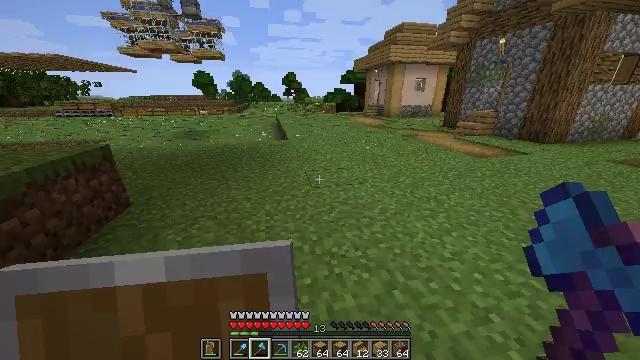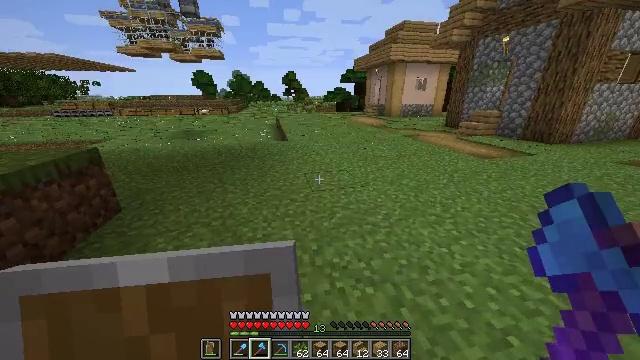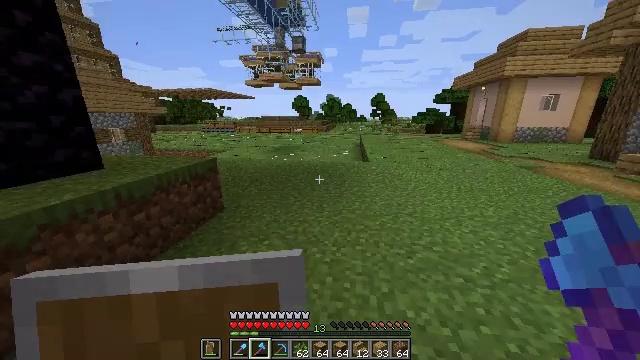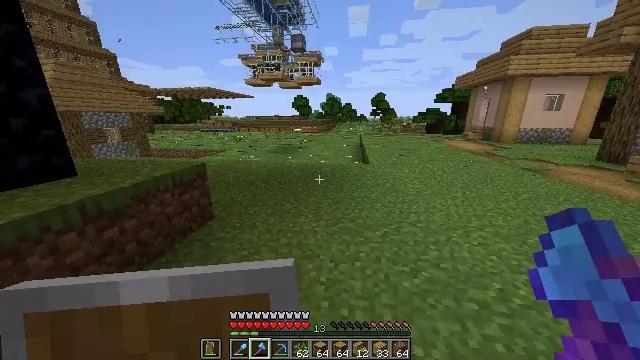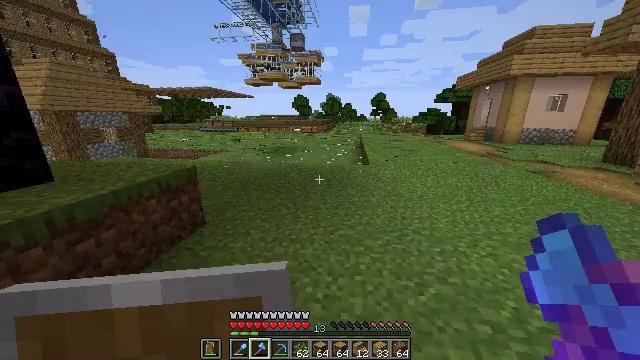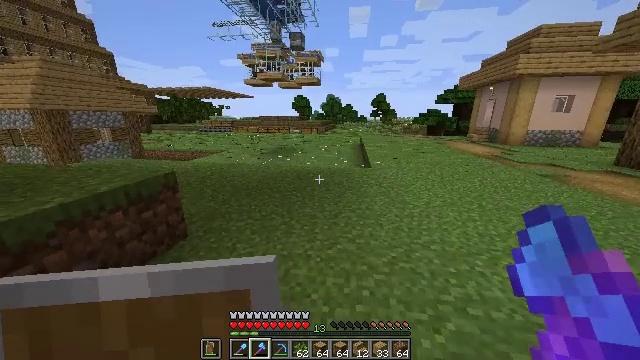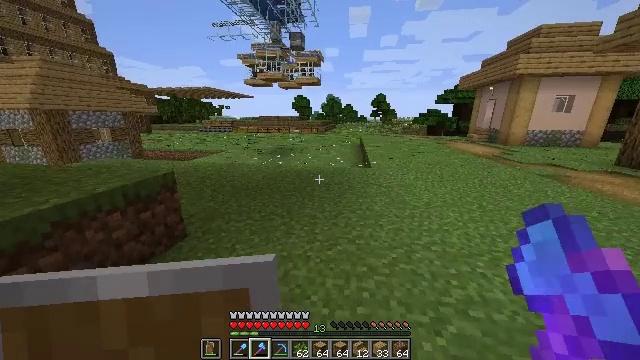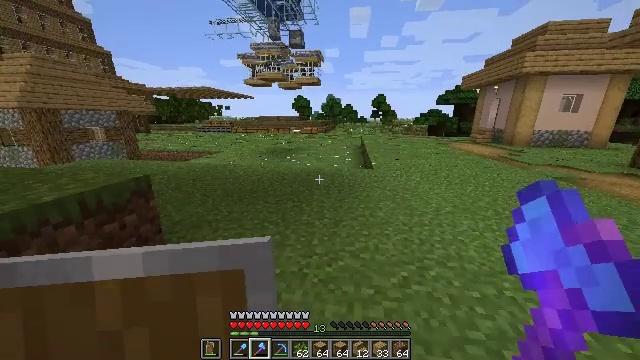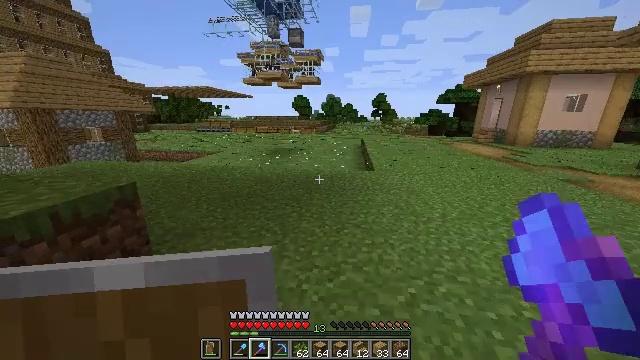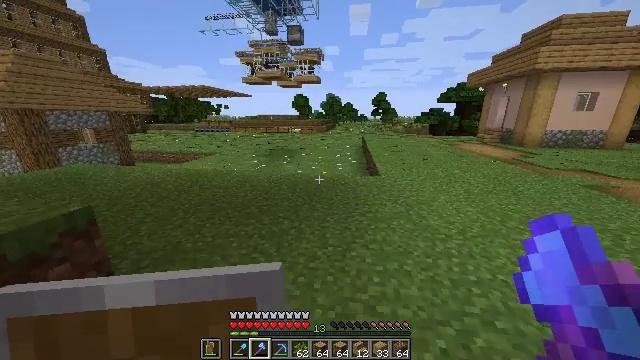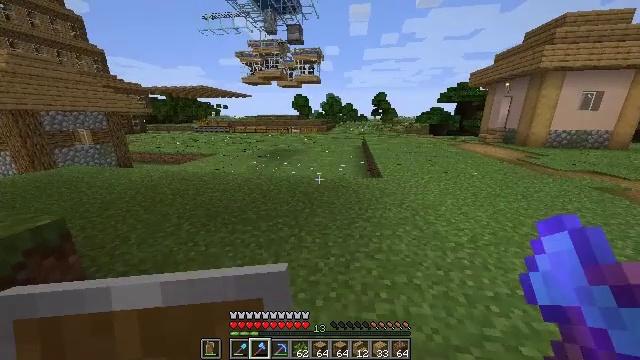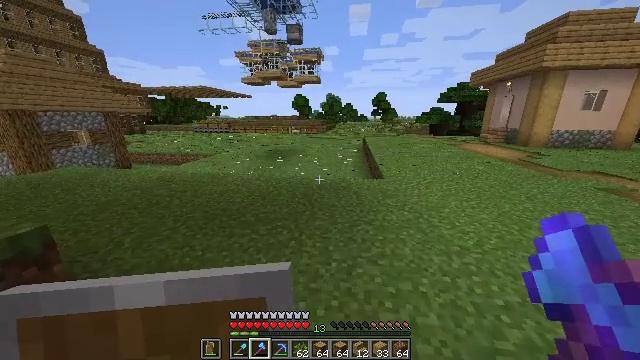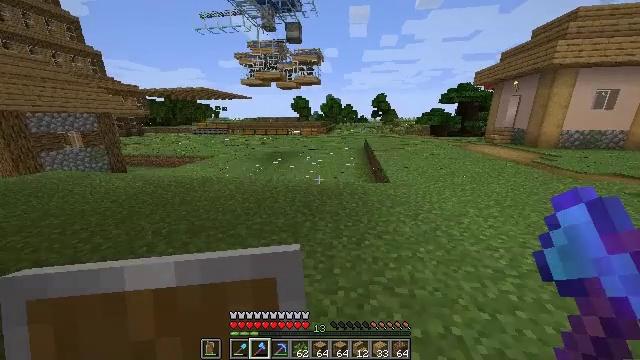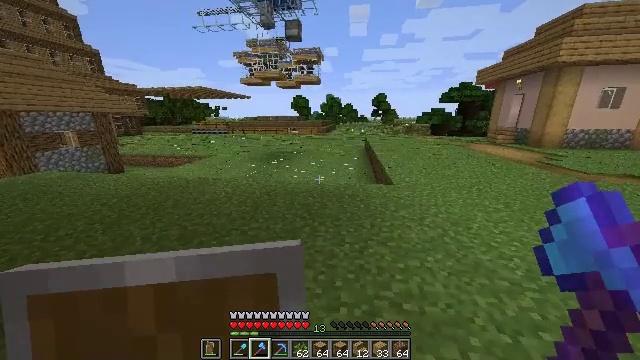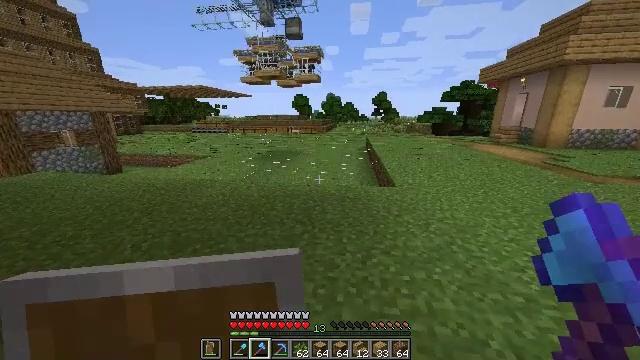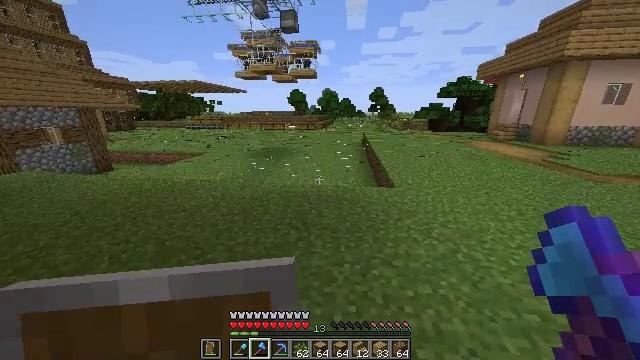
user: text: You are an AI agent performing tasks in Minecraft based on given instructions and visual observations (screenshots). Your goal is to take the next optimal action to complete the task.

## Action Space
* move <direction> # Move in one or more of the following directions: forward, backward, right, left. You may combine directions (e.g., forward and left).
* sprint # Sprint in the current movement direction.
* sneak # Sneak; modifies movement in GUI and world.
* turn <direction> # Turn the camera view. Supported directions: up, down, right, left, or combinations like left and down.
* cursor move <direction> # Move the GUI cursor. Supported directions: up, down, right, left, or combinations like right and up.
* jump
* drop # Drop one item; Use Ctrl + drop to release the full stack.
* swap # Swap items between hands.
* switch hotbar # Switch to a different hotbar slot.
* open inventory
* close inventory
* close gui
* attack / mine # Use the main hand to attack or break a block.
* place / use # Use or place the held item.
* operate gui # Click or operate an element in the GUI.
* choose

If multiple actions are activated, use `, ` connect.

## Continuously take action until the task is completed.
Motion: motion action
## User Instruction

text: Craft an emerald using the crafting table.
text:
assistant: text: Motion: move forward, sprint
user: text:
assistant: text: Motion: move forward, sprint, turn left and up
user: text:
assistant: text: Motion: move forward, sprint
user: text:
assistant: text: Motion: move forward, sprint
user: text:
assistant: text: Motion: move forward
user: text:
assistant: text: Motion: move forward, sprint
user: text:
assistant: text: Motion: move forward, sprint
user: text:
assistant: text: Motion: move forward, sprint
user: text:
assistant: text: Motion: move forward, sprint
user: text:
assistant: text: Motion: move forward
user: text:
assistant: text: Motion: move forward
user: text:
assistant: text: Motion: move forward
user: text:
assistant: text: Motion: move forward
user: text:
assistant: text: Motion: move forward
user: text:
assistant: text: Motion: move forward
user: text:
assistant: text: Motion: move forward, jump
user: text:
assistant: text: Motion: move forward, jump
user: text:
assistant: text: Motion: move forward, jump
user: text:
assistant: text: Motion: move forward, jump
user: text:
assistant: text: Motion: move forward, jump
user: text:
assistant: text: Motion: move forward, jump
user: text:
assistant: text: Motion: move forward, jump
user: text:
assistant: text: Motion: move forward, jump
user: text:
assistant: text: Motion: move forward, jump
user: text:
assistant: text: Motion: move forward, jump
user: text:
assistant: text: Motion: move forward, jump
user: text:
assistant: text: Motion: move forward, jump
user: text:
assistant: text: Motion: move forward, sprint, jump
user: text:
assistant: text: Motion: move forward, sprint, jump
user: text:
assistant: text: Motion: move forward, sprint, jump